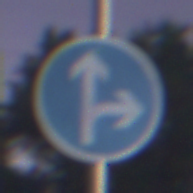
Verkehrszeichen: VorgeschriebeneFahrtrichtungGeradeausOderRechts
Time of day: Night
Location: Outdoor (Suburban)
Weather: PartlyCloudy
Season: NotSpecified
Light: Artificial